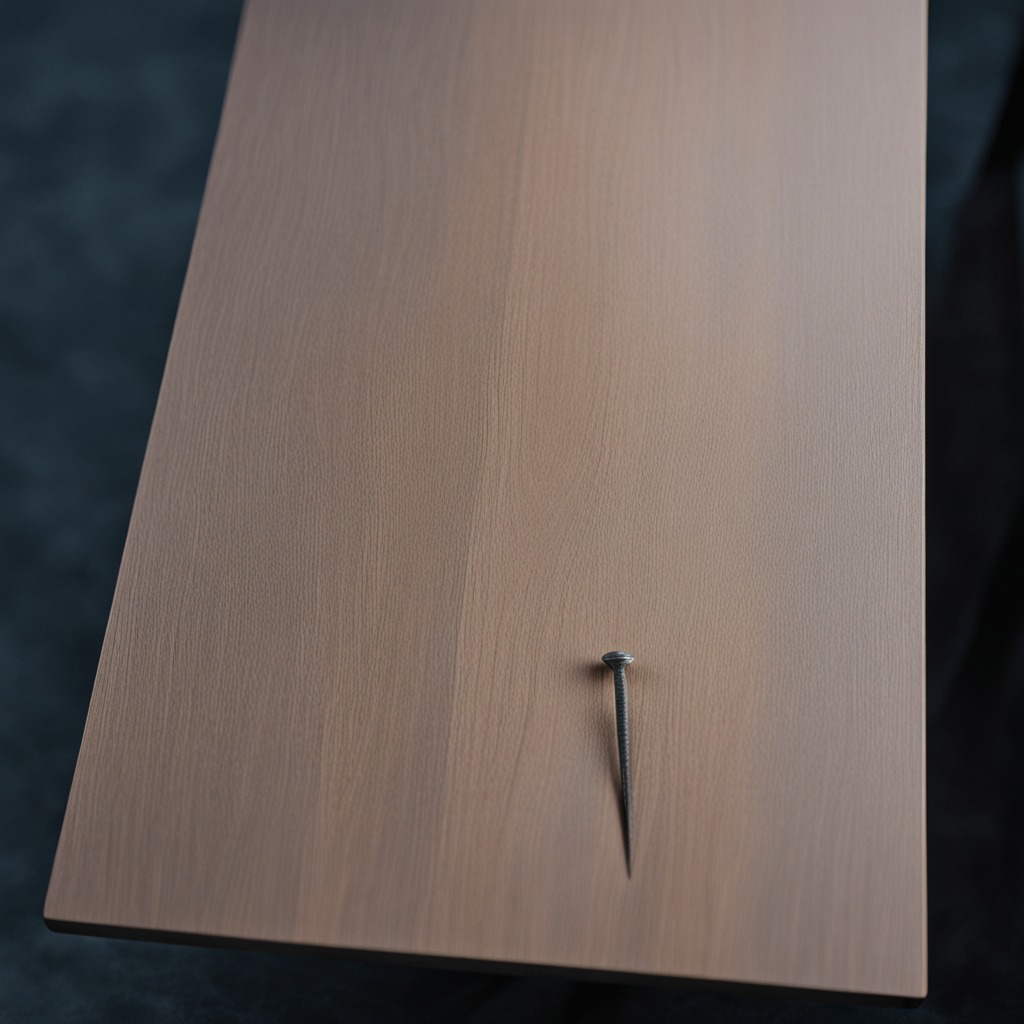
An iron nail is lying on the old table with faint burn marks in a small garage at twilight.